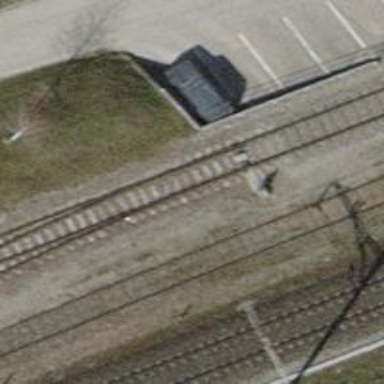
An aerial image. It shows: Railway switch.